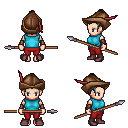
a pixel art fantasy rpg character, female body template, human, light skin, teal sleeveless shirt, red pants, gray short topknot hairstyle, leather cap, cloth bracers, maroon shoes, spear, four views (front, back, left, right), 2x2 character sprite sheet, small pixel art, hard edges, no anti-aliasing